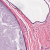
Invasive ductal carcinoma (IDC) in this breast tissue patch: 0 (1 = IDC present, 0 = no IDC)